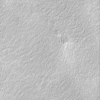
Label: not_dusty